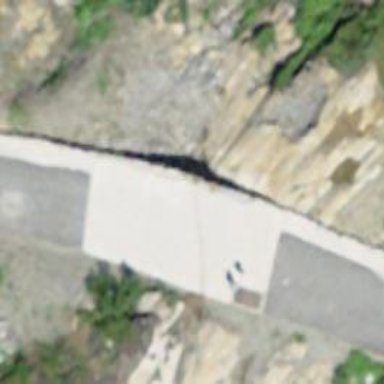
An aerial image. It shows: Unclassified road on bridge.